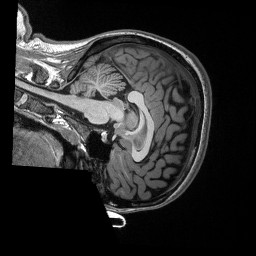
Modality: T1w
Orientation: sagittal
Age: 21
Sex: female